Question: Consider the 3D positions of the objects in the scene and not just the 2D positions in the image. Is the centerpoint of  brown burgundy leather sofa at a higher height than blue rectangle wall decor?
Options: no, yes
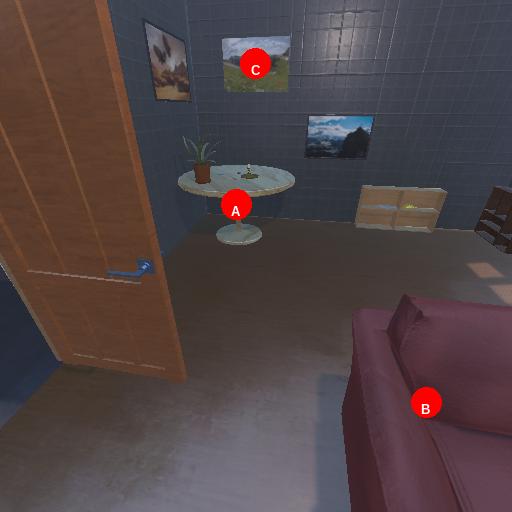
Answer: no